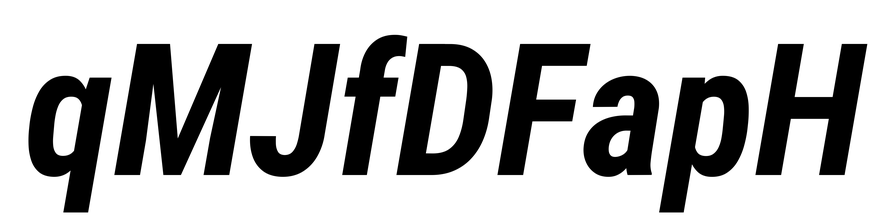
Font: Roboto-Italic_Condensed_Bold_Italic